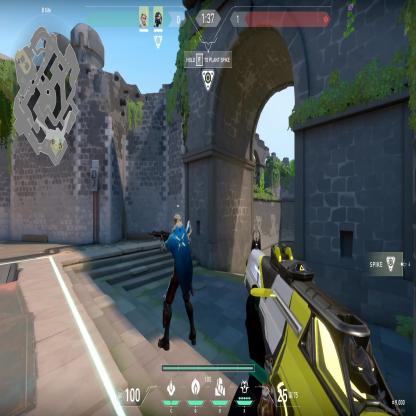
Label: teammate